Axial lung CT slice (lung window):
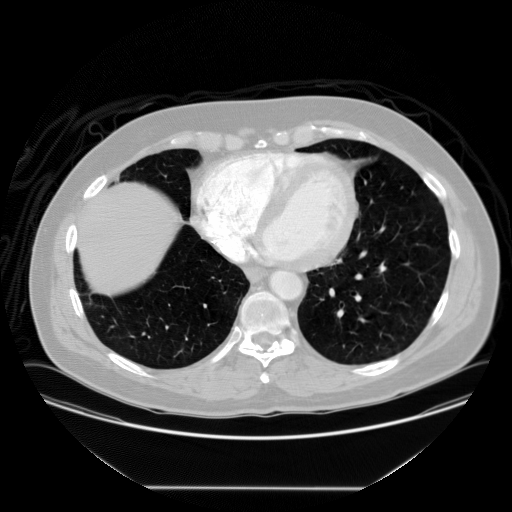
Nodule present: no